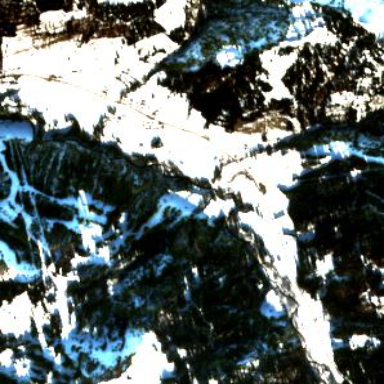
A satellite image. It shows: Area designated for winter sports.